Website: lowes
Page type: billing-address
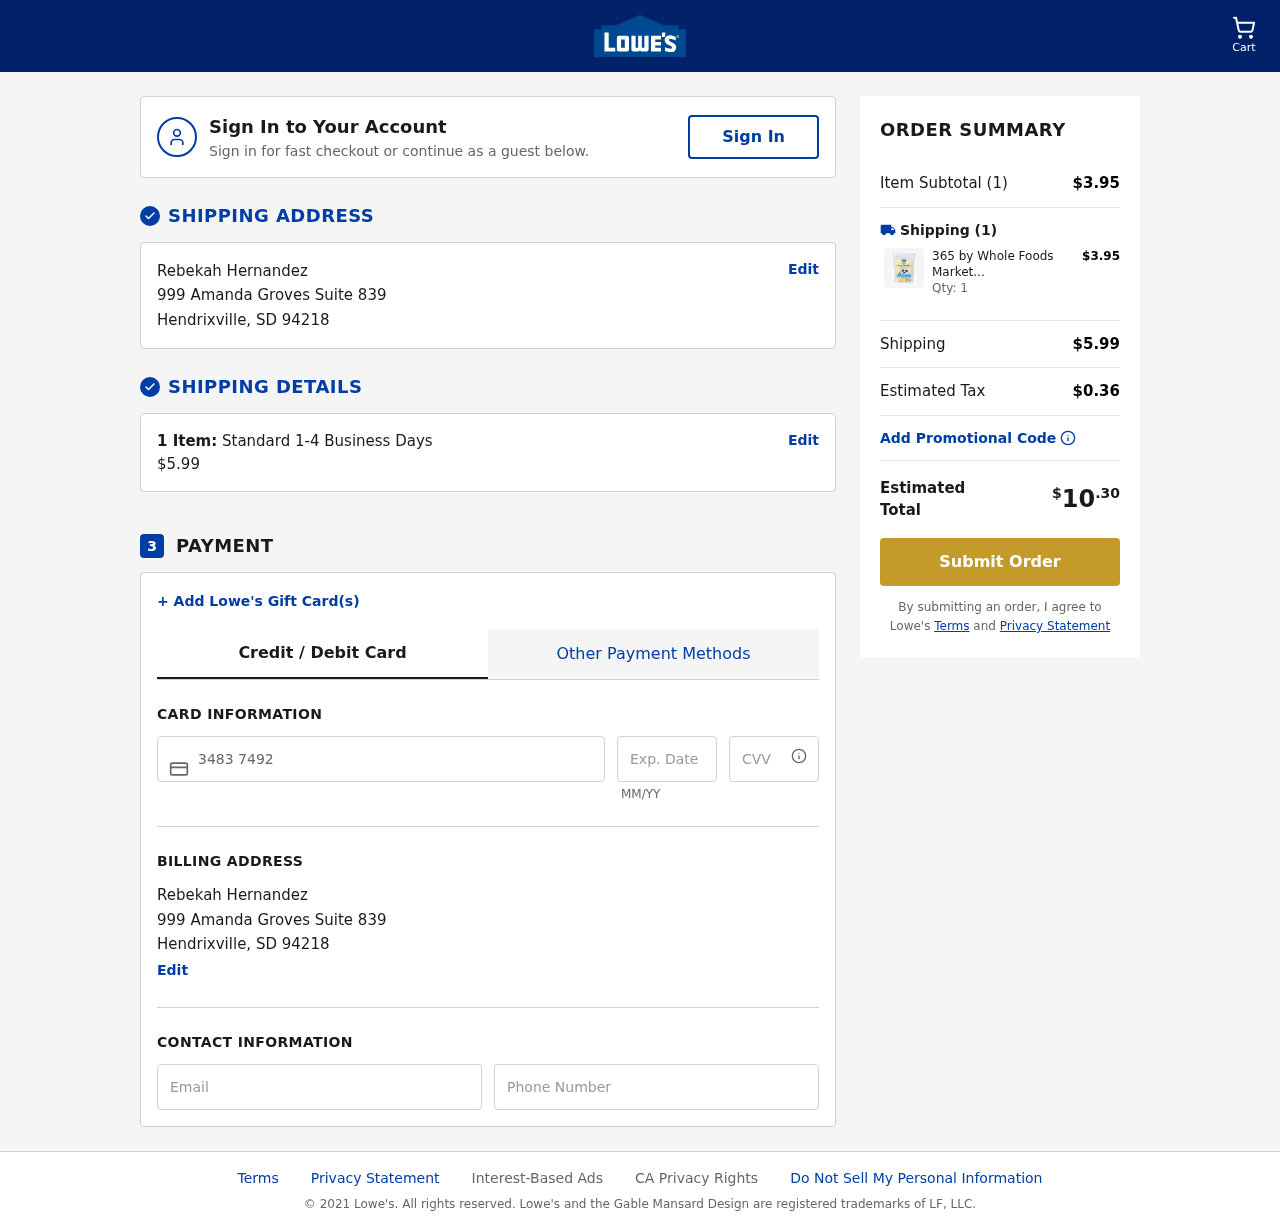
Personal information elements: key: PII_CARD_CVV
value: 0337
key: PII_CARD_EXPIRY
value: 01/26
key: PII_CARD_NUMBER
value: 3483 7492 6076 845
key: PII_CITY
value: Hendrixville
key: PII_EMAIL
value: rebekahhernandez@yahoo.com
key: PII_FULLNAME
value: Rebekah Hernandez
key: PII_PHONE
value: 2478277601
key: PII_POSTCODE
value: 94218
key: PII_STATE_ABBR
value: SD
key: PII_STREET
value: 999 Amanda Groves Suite 839
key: PII_FULLNAME2
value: Rebekah Hernandez
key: PII_CITY2
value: Hendrixville
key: PII_STATE_ABBR2
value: SD
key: PII_POSTCODE_FULL
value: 94218
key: PII_POSTCODE_NUMERIC
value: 94218
Product elements: key: PRODUCT1_NAME
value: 365 by Whole Foods Market, Organic Cheese Shreds, Mild Cheddar, 8 Ounce
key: PRODUCT1_PRICE
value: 3.95
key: PRODUCT1_QUANTITY
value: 1
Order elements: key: ORDER_NUM_ITEMS
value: Cart
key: ORDER_NUM_ITEMS
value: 1 Item:
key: ORDER_NUM_ITEMS
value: Item Subtotal (1)
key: ORDER_SHIPPING_COST
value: $5.99
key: ORDER_SUBTOTAL
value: $3.95
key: ORDER_TAX
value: $0.36
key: ORDER_TOTAL
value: $10.30